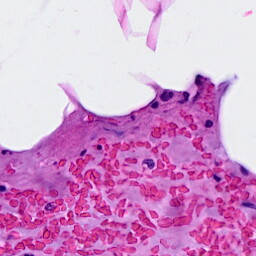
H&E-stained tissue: Breast